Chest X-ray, AP view. Patient: 27 years old, sex M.
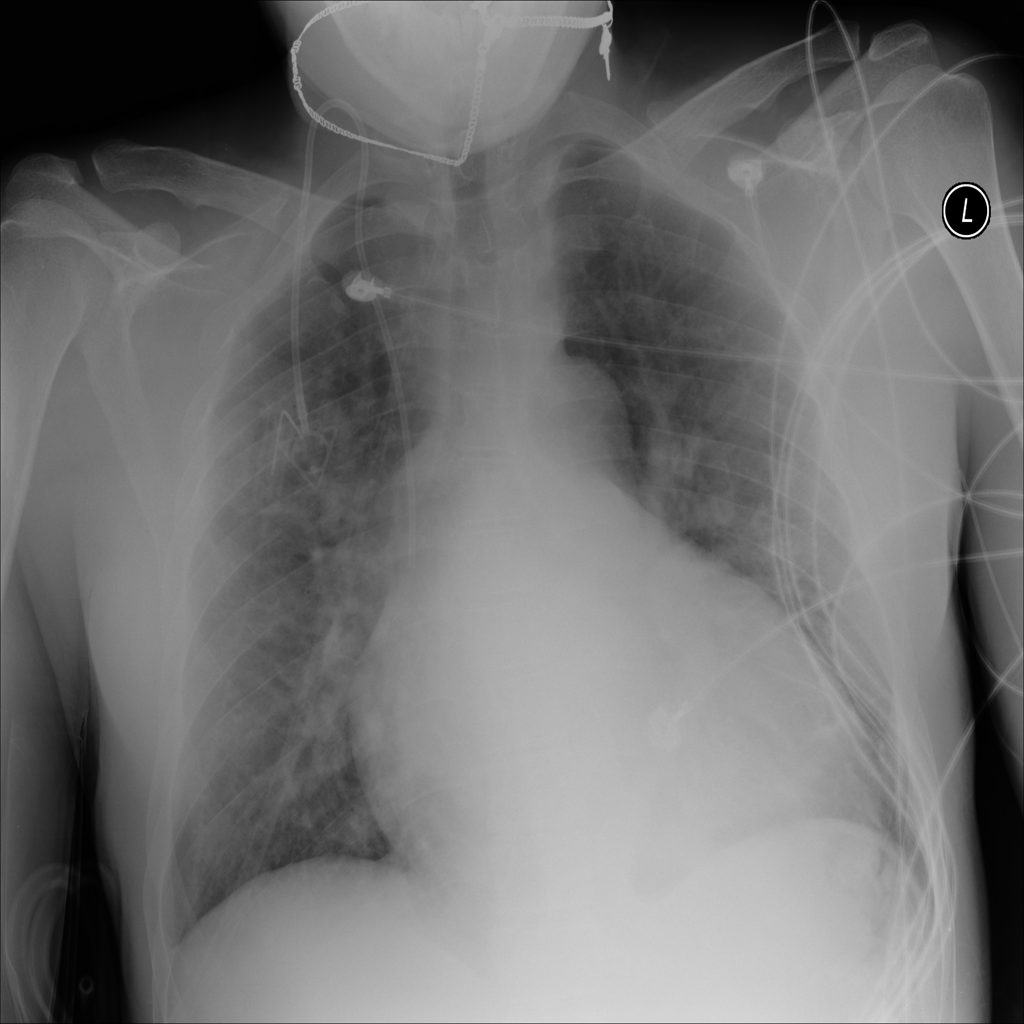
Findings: Cardiomegaly, Effusion, Infiltration